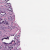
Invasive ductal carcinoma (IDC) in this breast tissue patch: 1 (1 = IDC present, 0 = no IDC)